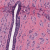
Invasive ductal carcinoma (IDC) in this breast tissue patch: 1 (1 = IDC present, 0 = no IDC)